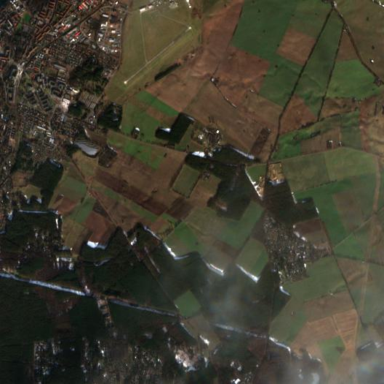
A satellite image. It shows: Picturesque farmland scene.